Question: Sonar shows "ThreadGroup" error on the line where IllegalArgumentException is thrown.
Why is the issue here?

Here is the code snippet, where issue is found by Sonar:
'''
public static ResolutionElection fromValue(String value) {
for (ResolutionElection election : ResolutionElection.values()) {
if (election.getValue().equals(value)) {
return election;
}
}
throw new java.lang.IllegalArgumentException();
}
'''
Sonar error description:
> Avoid Thread Group
Avoid using ThreadGroup; although it is intended to
be used in a threaded environment it contains methods that are not
thread safe.
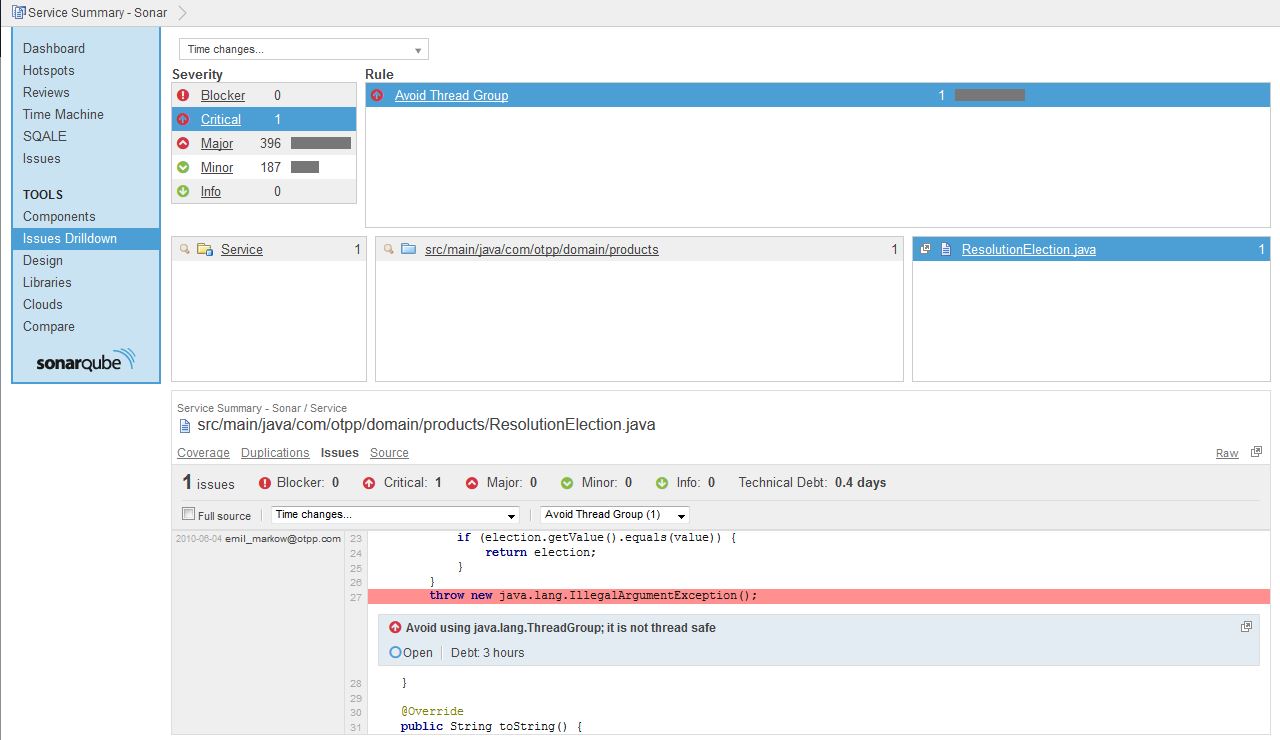
Answer: This is a known issue relating to underlying analyzer PMD :
<URL>
As per this <URL> which relies on PMD 5.1.1